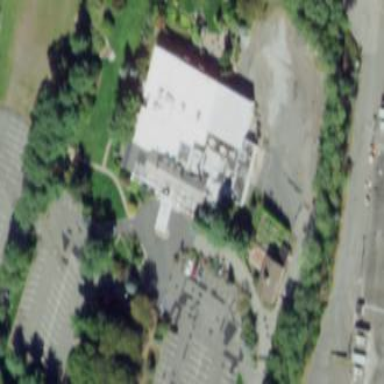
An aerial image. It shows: Event venue building.